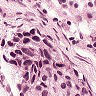
Metastatic tissue present: yes